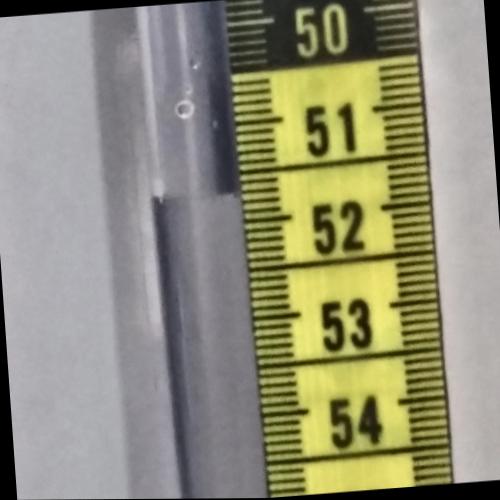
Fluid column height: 51.7 cm